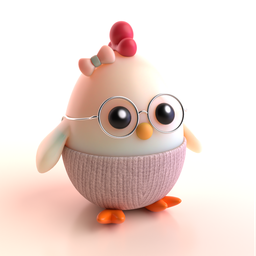
Label: decoration